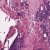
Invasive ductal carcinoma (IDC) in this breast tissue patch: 0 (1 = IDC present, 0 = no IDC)